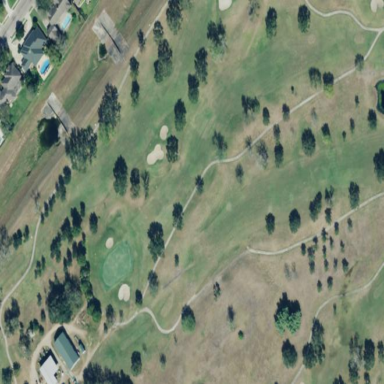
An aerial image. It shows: Scenic golf fairway.